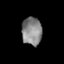
Tissue: lung
Cell type: Myeloid cells
Senescence score: 0.2172
Nuclear area (px): 550
Mean DAPI intensity: 133.92